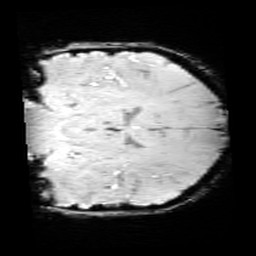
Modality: SWI
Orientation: coronal
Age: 11
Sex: male
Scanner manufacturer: siemens
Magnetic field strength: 3 T
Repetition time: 0.027 s
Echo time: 0.02 s